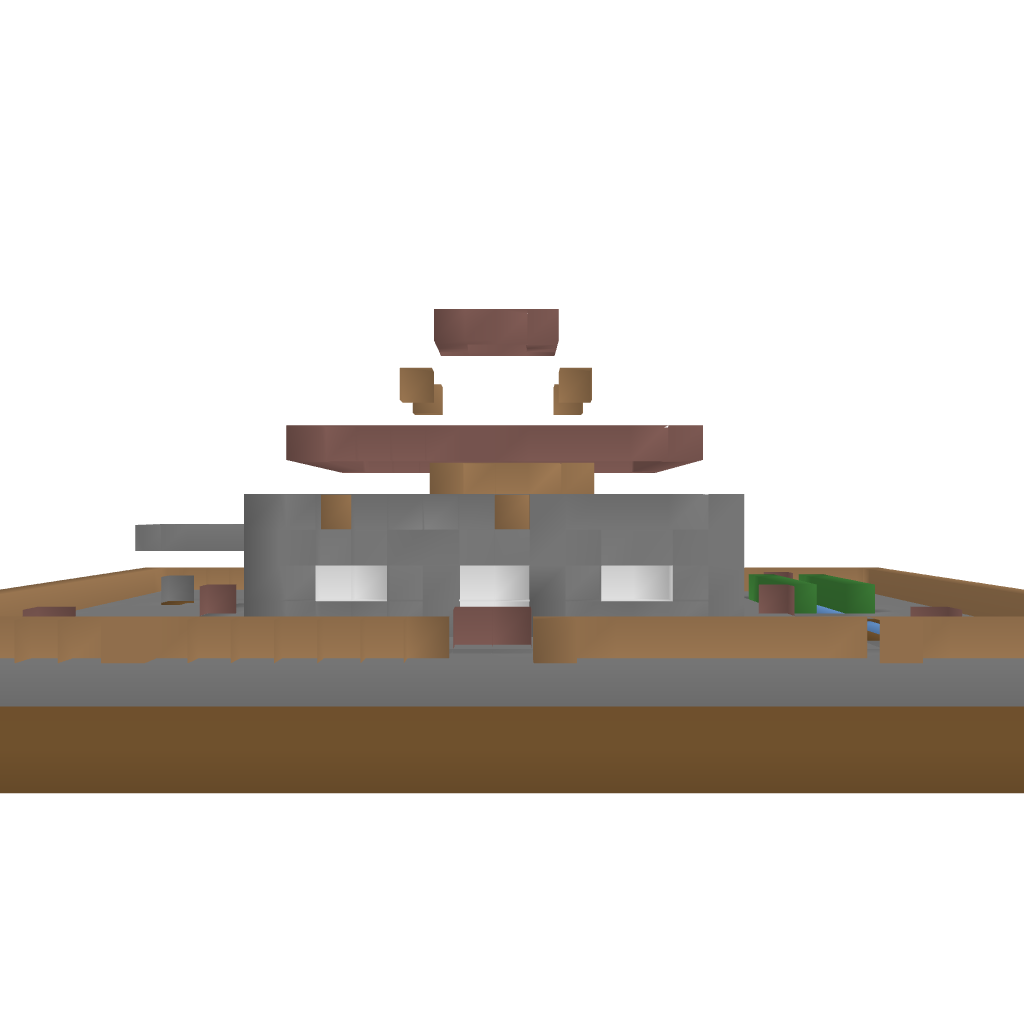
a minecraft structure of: Fazendinha - Small Farm bad low quality